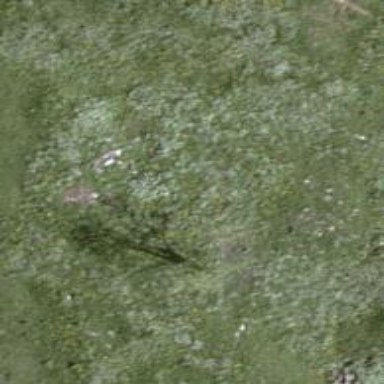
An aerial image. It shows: Beautiful tree in nature.